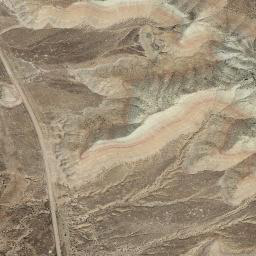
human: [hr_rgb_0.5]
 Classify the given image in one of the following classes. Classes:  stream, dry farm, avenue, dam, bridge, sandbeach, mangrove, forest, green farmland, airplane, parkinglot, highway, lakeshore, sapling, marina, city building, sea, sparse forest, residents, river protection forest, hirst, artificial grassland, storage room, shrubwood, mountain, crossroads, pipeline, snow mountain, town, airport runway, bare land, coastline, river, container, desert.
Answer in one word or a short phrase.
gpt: mountain